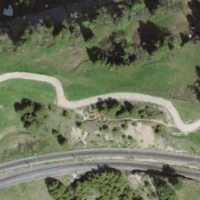
EUNIS habitat code: 31
Species observed at this site:
Pimpinella major
Tussilago farfara
Silene dioica